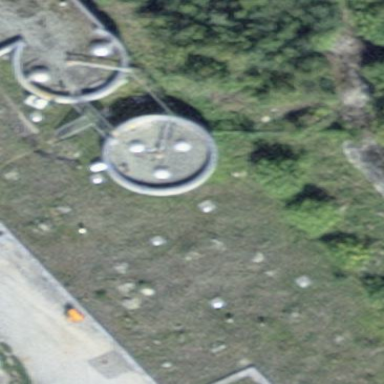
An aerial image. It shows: Wastewater plant.